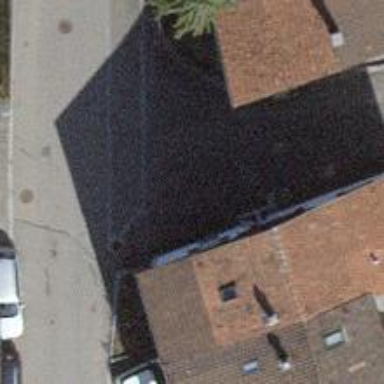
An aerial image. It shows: Simple house.